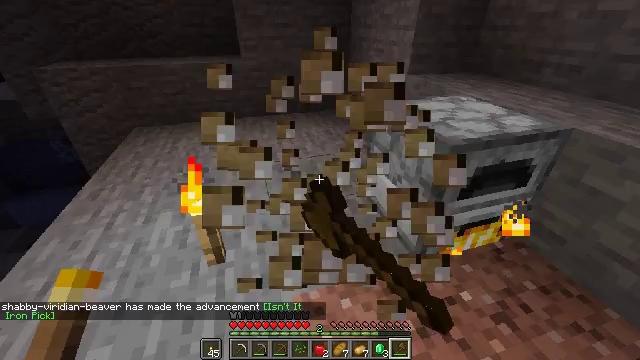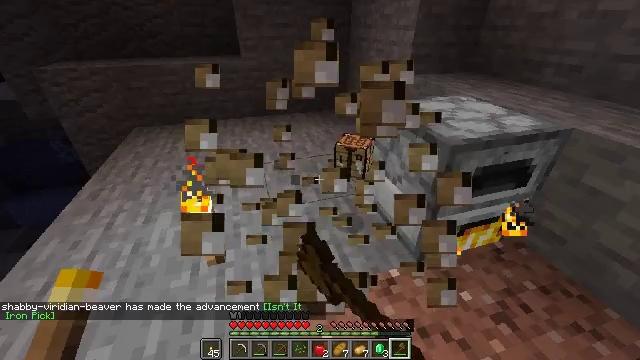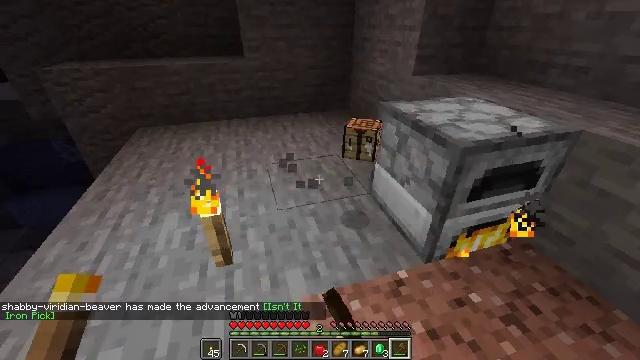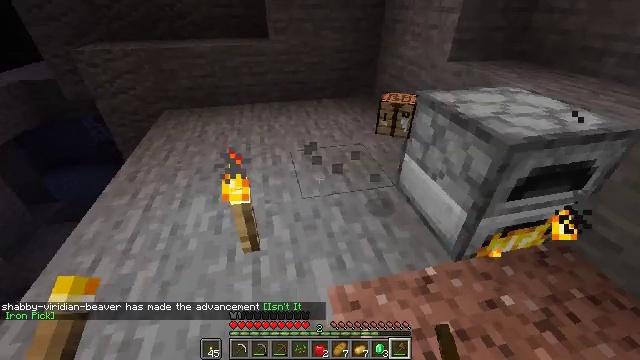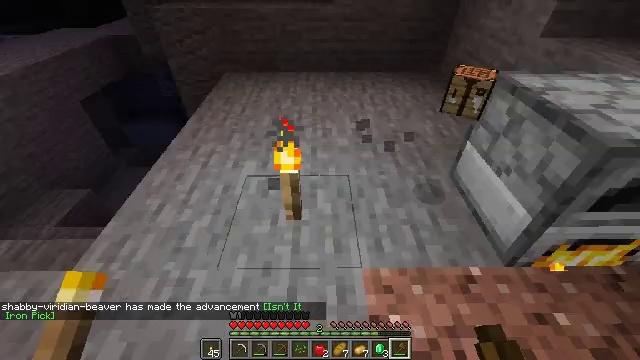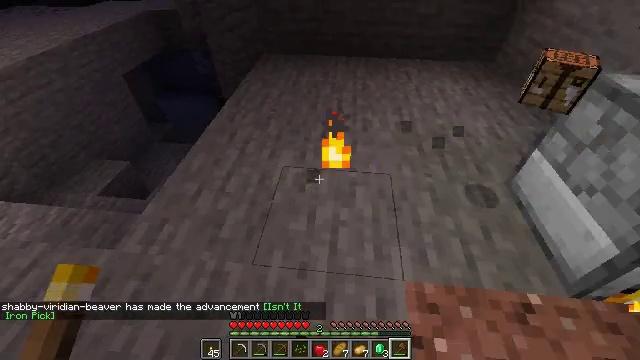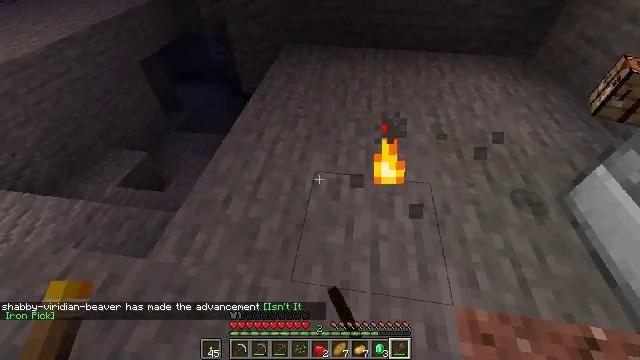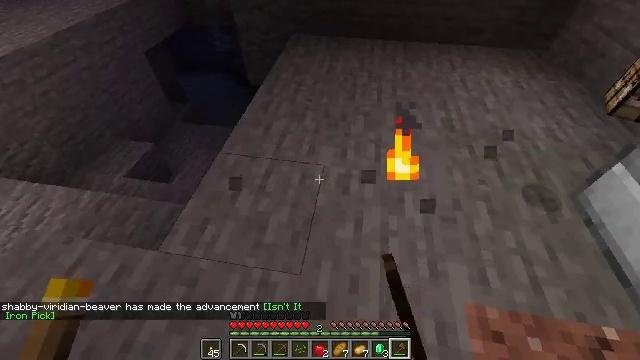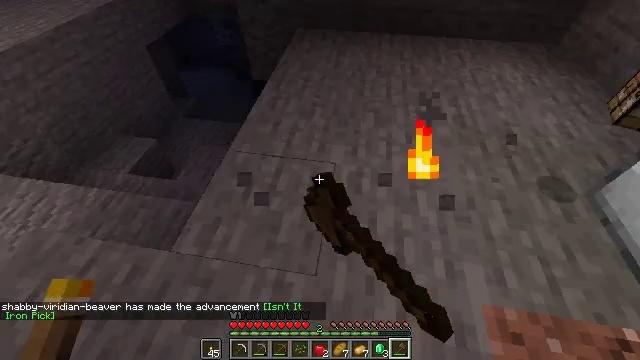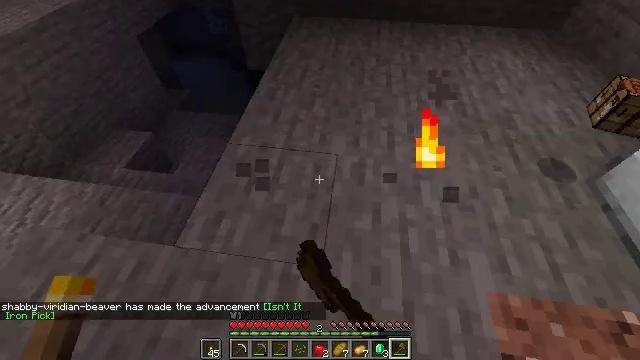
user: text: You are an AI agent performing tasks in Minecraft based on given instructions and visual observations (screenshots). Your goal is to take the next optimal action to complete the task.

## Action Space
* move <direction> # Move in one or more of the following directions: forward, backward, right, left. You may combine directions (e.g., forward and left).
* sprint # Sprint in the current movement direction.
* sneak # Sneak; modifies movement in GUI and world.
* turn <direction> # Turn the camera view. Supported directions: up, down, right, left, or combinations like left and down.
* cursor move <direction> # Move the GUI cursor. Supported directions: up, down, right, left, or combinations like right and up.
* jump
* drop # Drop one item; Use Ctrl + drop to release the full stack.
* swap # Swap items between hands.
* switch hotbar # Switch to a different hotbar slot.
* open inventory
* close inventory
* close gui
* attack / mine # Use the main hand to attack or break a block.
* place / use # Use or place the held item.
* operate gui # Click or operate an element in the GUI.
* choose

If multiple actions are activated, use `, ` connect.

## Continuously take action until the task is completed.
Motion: motion action
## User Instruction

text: Break the torch to collect it.
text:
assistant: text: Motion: attack / mine
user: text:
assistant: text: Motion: move left, attack / mine
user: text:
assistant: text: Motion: move forward and move left, turn left and down, attack / mine
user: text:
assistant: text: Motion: move forward and move left, turn left and down, attack / mine
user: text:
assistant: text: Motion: move forward and move left, turn left and down, attack / mine
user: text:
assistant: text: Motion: move left, turn left and down, attack / mine
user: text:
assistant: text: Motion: turn left and down, attack / mine
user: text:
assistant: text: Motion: turn down, attack / mine
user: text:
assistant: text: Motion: turn right and down, attack / mine
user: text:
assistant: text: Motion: attack / mine